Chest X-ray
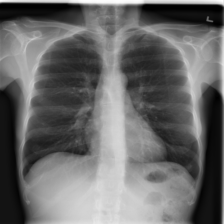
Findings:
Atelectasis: negative
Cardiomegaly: negative
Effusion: negative
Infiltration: negative
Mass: negative
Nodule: negative
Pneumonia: negative
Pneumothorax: negative
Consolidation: negative
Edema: negative
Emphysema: negative
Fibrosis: negative
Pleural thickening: negative
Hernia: negative